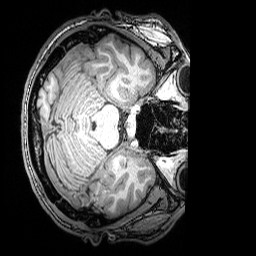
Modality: T1w
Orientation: axial
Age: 23
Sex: male
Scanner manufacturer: siemens
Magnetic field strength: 3 T
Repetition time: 2.53 s
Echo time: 0.00388 s